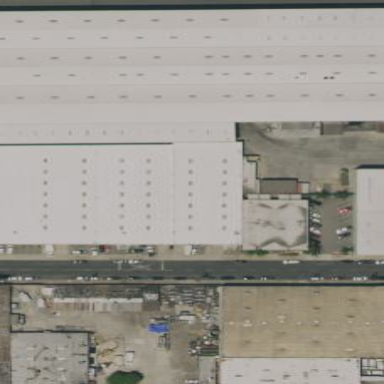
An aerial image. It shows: Warehouse.